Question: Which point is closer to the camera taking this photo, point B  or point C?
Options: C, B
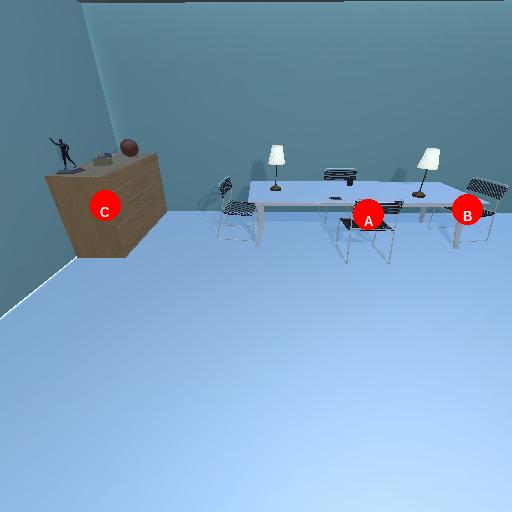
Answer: C